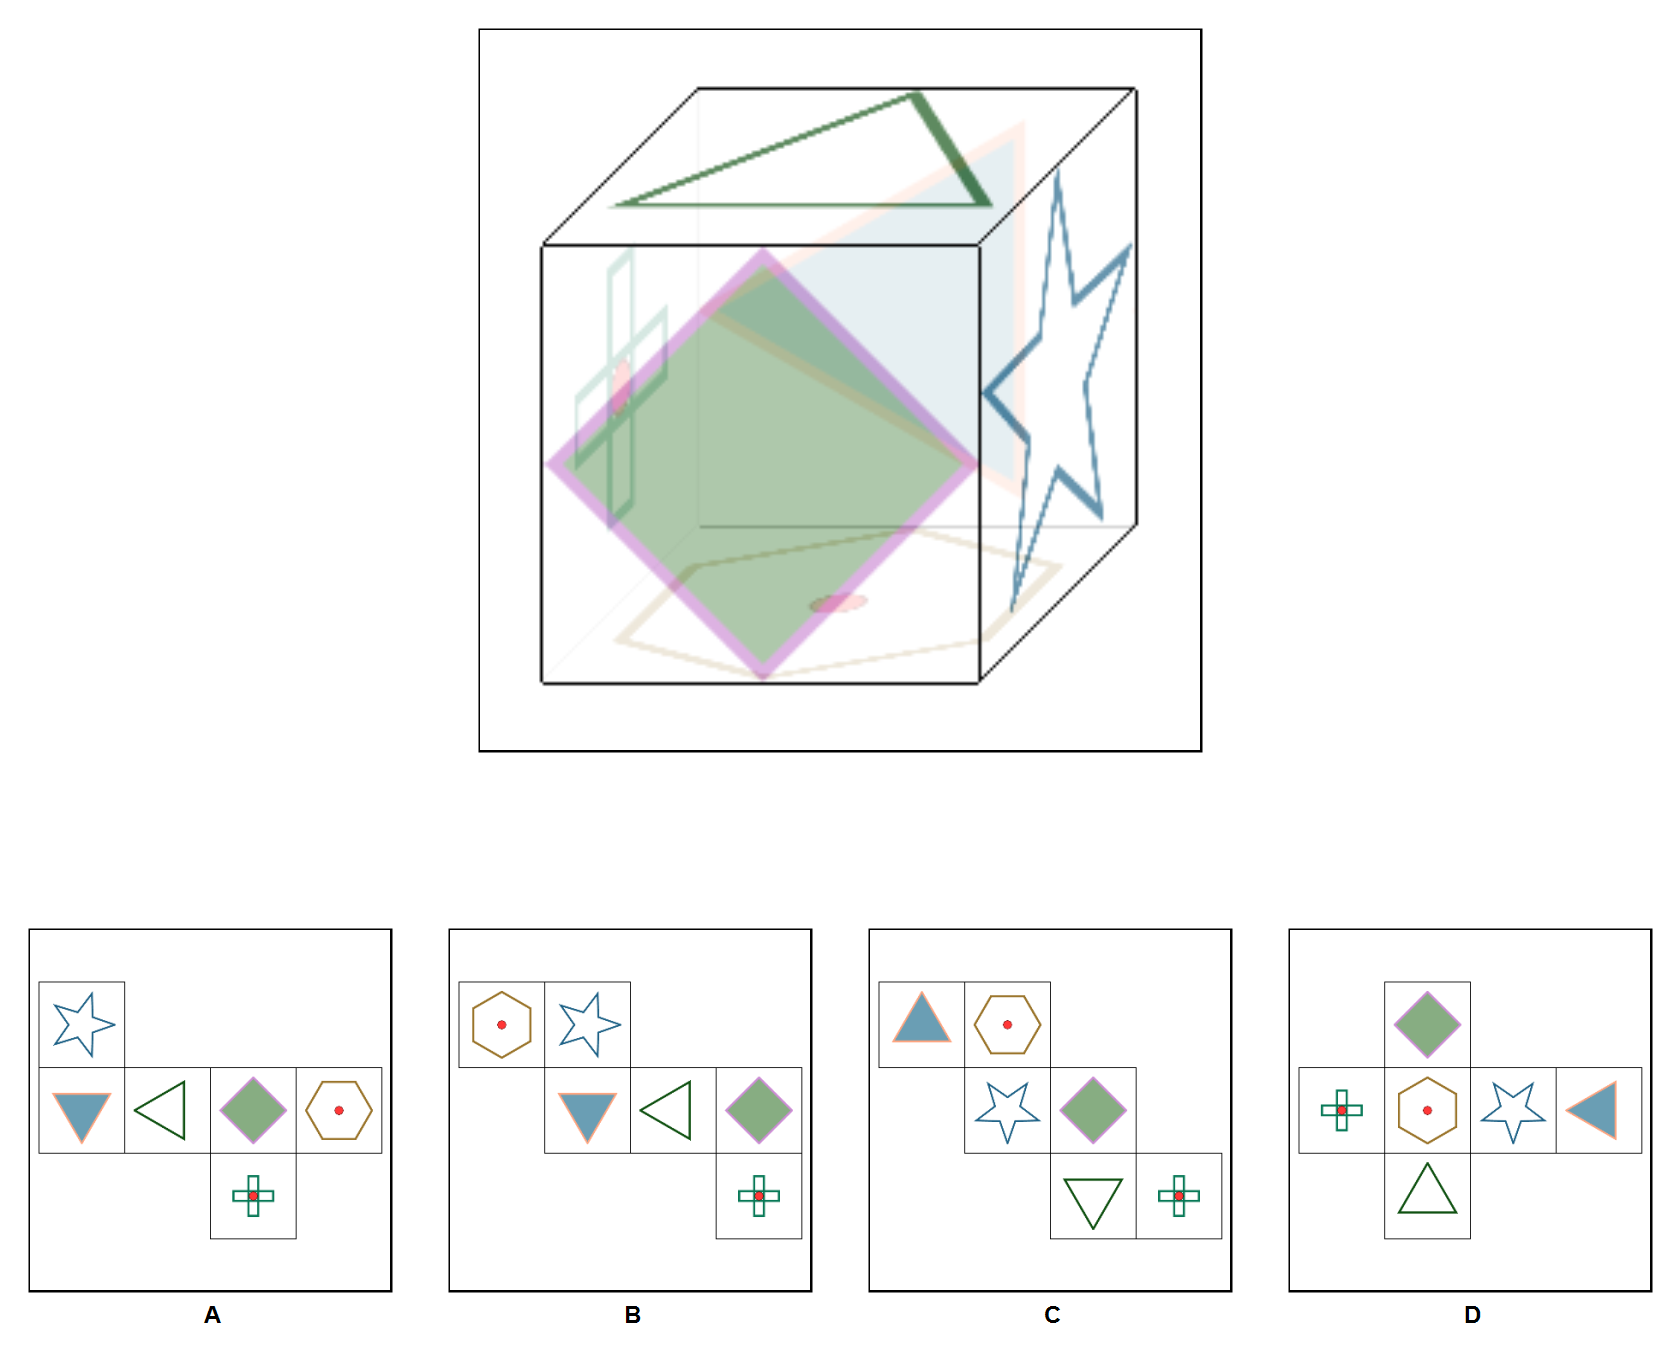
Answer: D